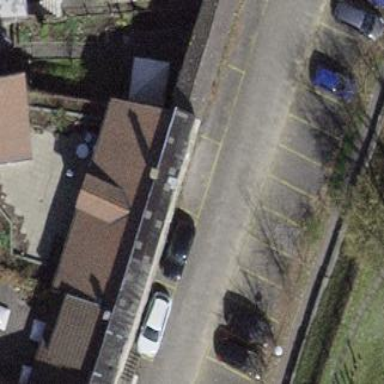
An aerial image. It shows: Building with tile roof.